Question:
I need to display a virtual keyboard in some pages on my web-app, so I found this beautiful jQuery On-Screen Keyboard: <URL>
You can download it from Github: <URL>
I need help to customize it, initially I thought that change CSS will do but turn out it need to be changed on some Jquery functions, I tried removing and changing the order of some functions but didn't work, I dont know Jquery so I am stuck.
For example here are some modifications I need to archive:
- -
Can someone help me to figure out those 2 modifications above and give a brief explanation so I can get started and understand how to customize a key, I need a lot of modifications.
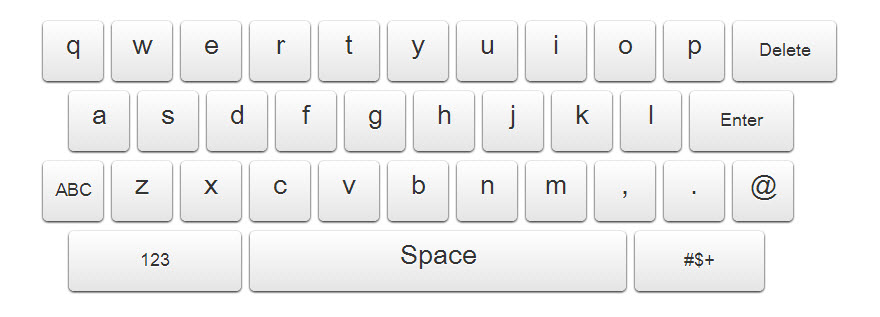
Answer: > Display upper key by default
Add this code to your HTML document (AFTER it loads jquery, which it does on line 113)
What this does is run the changeToCapitalLetter function, which will change the keyboard to the capital keys.
'<script> $(document).ready(function() { jsKeyboard.changeToCapitalLetter(); }); </script>'
> Remove Enter key and don't give them the option key to turn on lower
key.
replace lines 177 and 179 with the following code
'''
{ value: "", isChar: "false", buttonClass: "button button_empty", keyClass: "key key_empty" },
'''